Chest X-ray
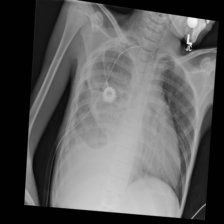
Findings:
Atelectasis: negative
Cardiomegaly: negative
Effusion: negative
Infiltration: negative
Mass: negative
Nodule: negative
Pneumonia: negative
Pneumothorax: negative
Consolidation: negative
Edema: negative
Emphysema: positive
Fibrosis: negative
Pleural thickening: positive
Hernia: negative